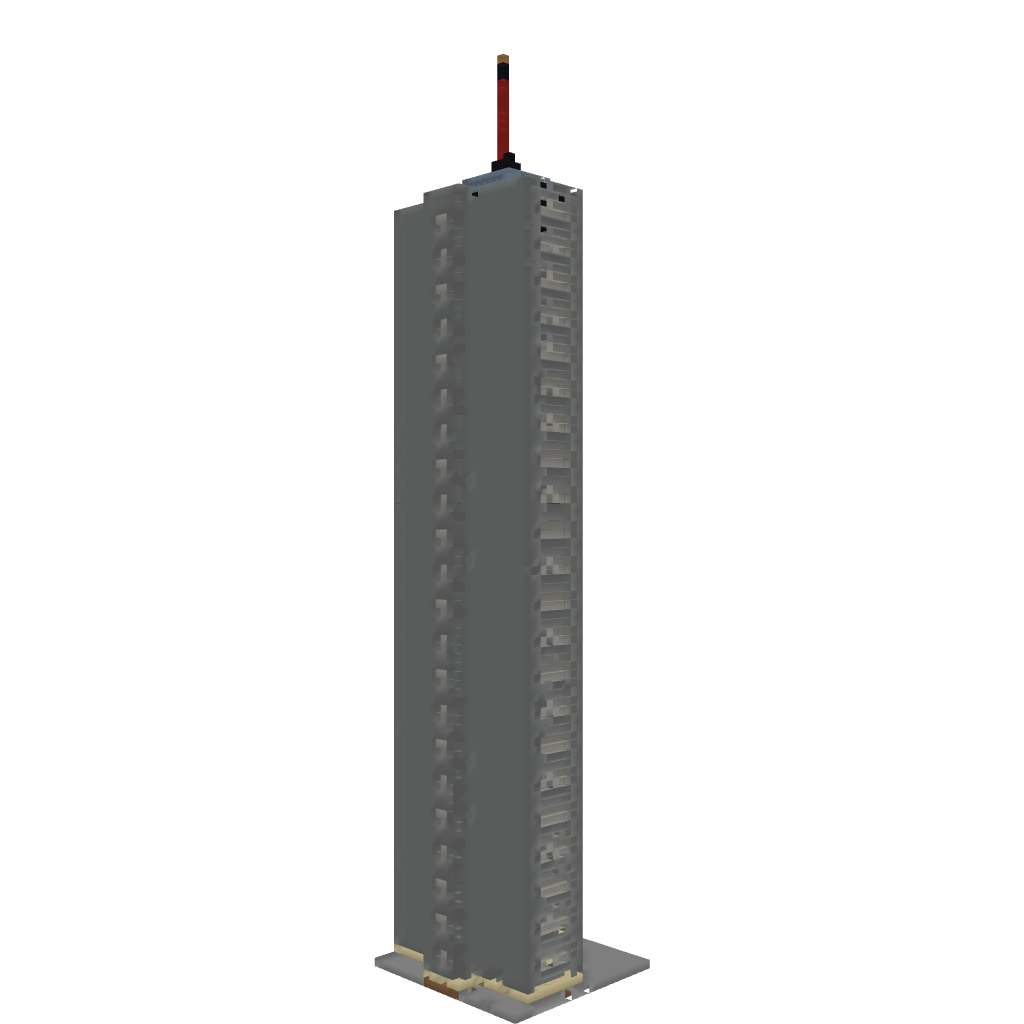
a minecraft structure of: Kuanu Tower